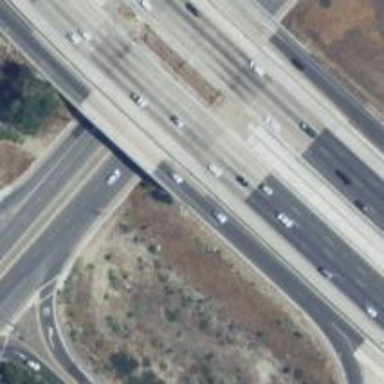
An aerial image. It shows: Bridge over motorway.